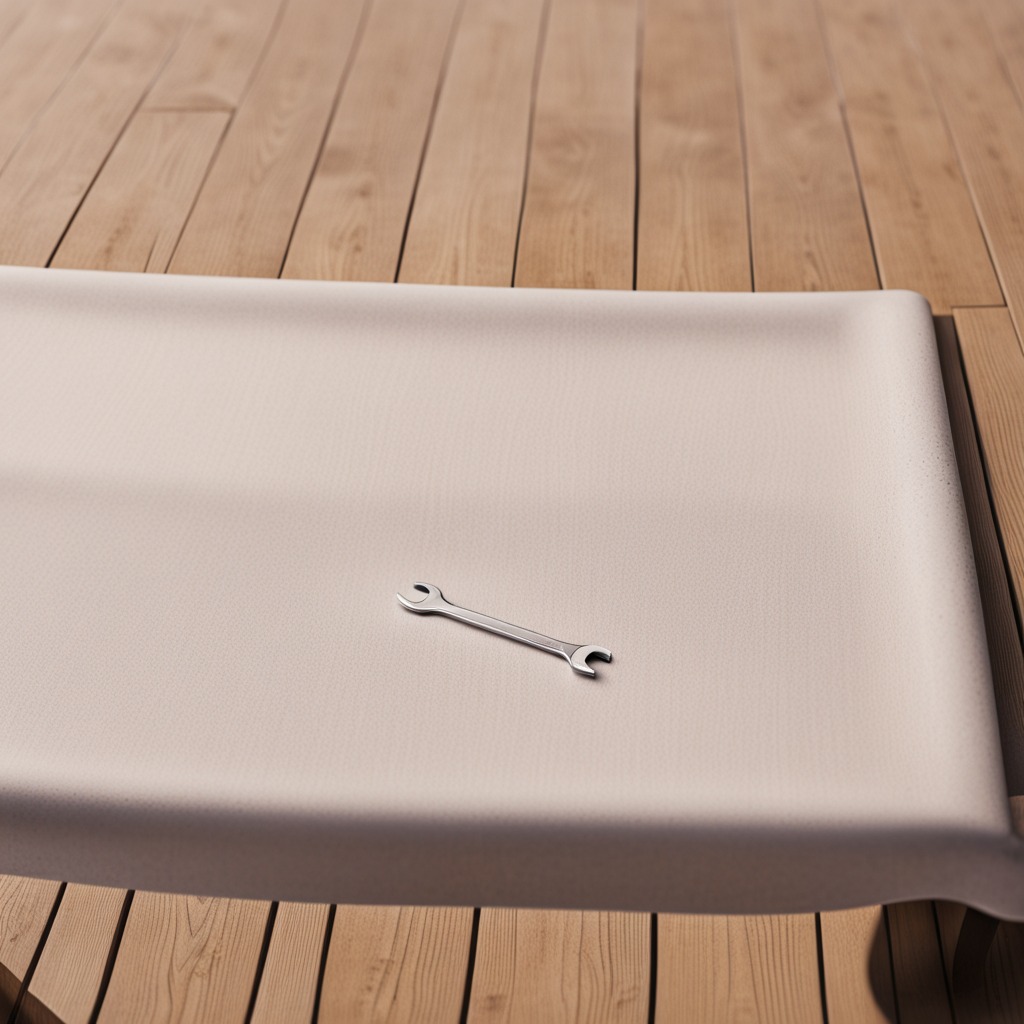
A wrench is lying on a wooden table in an outdoor workshop during daytime bright natural light soft shadows worn but beneath the cloth.